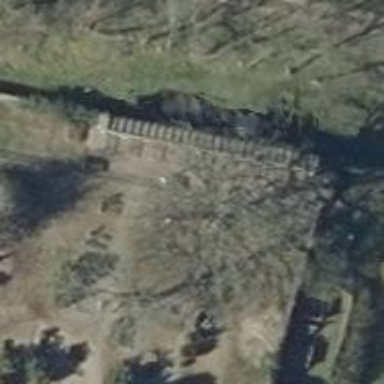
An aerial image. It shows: Cemetery with deciduous broadleaved trees.